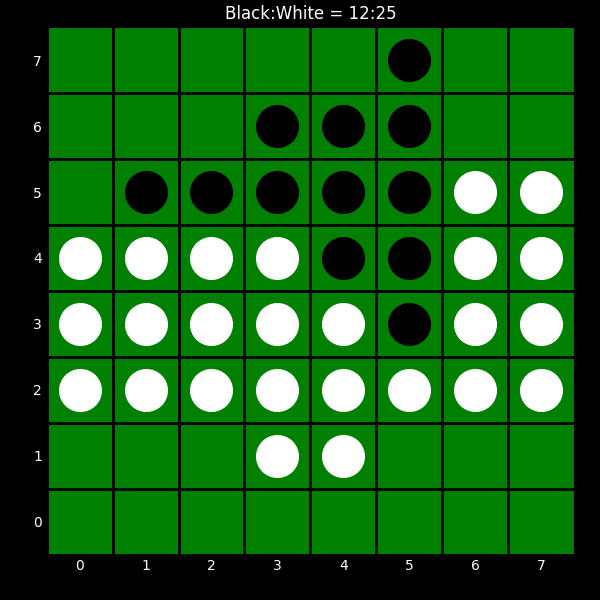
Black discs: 12
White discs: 25